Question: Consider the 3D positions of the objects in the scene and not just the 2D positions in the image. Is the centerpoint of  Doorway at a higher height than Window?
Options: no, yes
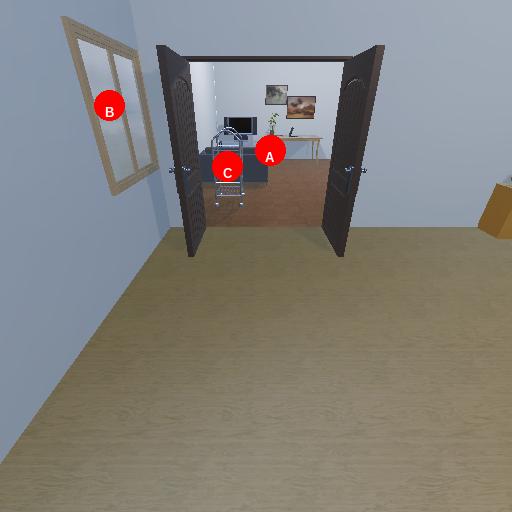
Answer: no